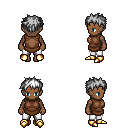
a pixel art fantasy rpg character, female body template, human, dark skin, brown tunic, white pants, white bedhead hairstyle, gold boots, four views (front, back, left, right), 2x2 character sprite sheet, small pixel art, hard edges, no anti-aliasing